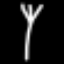
Label: fork